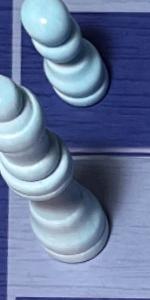
Label: Queen_White